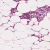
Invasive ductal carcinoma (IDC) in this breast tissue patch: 0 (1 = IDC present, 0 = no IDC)